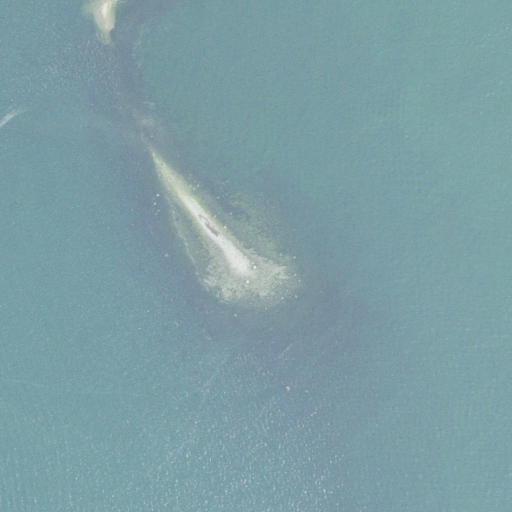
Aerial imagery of island in Connecticut named Twotree Island containing open water and barren land